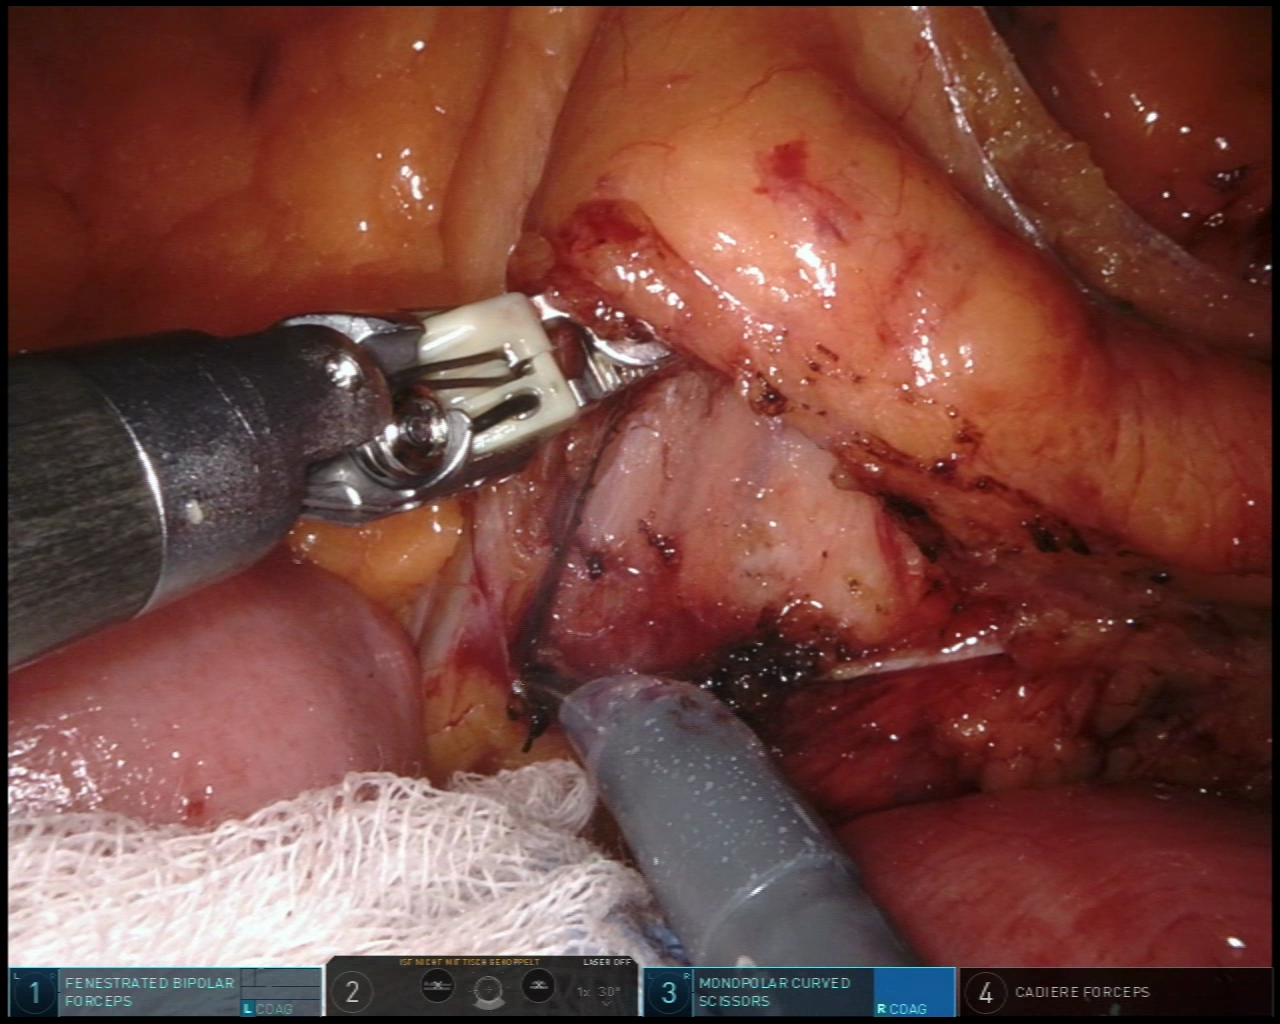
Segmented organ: small_intestine
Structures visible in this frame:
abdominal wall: no
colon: no
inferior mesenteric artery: no
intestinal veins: no
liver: no
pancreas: no
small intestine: yes
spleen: no
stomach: no
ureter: no
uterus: no
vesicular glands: no